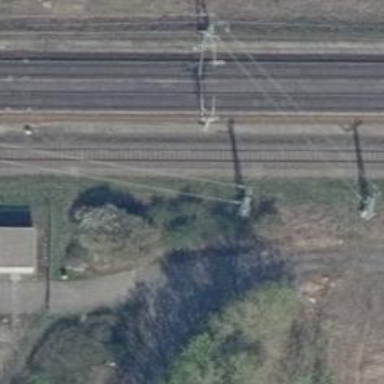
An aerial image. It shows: Milestone along the railway track with catenary mast.